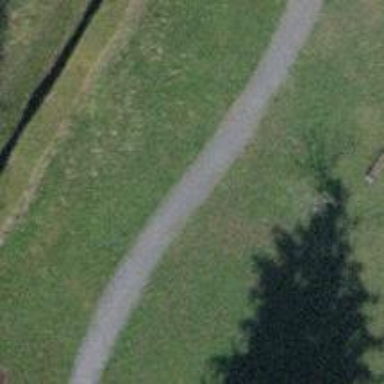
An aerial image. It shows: Unpaved footway.